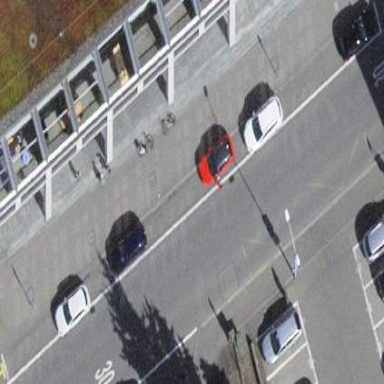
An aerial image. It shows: Parking lane with asphalt surface.